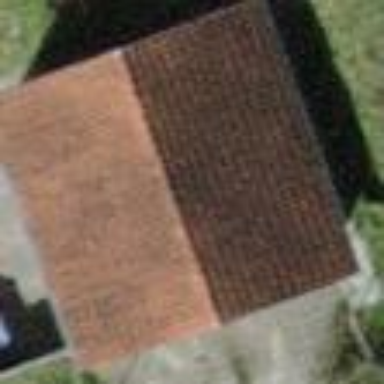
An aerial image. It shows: Garage building.